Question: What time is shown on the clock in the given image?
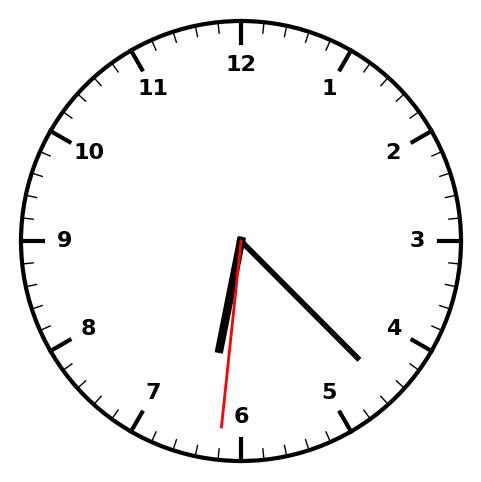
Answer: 06:22:31